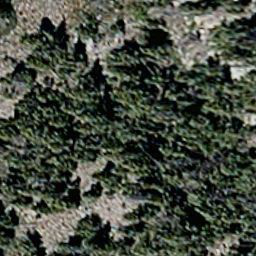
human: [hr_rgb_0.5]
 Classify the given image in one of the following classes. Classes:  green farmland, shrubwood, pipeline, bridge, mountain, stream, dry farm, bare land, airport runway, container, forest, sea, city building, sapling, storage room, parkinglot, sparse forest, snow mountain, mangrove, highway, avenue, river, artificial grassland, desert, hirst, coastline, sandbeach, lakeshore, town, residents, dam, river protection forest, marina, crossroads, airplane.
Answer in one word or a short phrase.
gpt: sparse forest